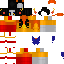
A female skeleton skin with dark skin, wearing brown helmet dressed in a orange robe top and red pants, featuring a closed mouth.